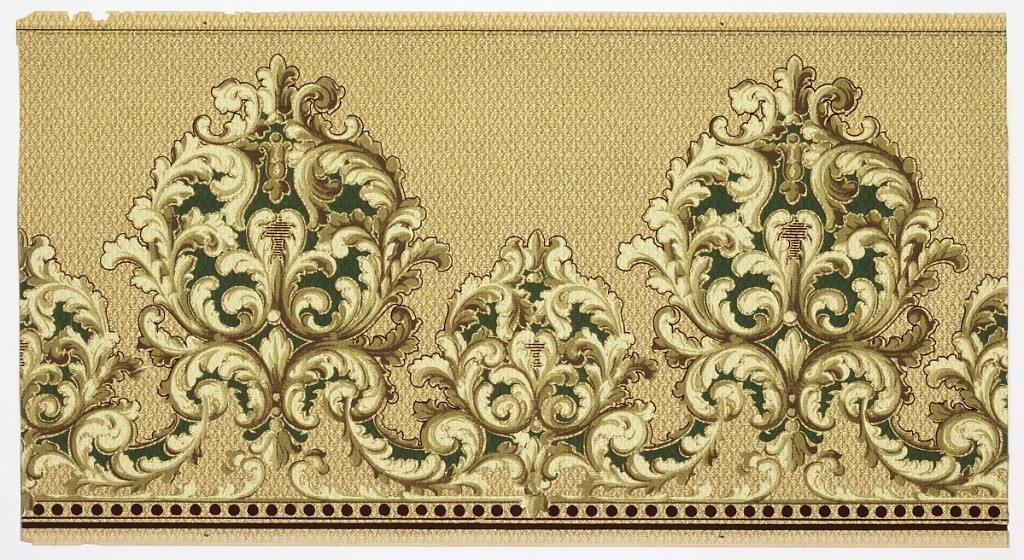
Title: Frieze
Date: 1905–1915
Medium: Machine-printed paper
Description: Scrolling acanthus medallions, large and small alternating. Printed in tans and green on mottled ground. Band of beads along bottom edge.